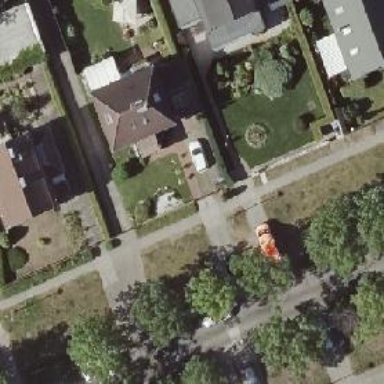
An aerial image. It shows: Concrete driveway.